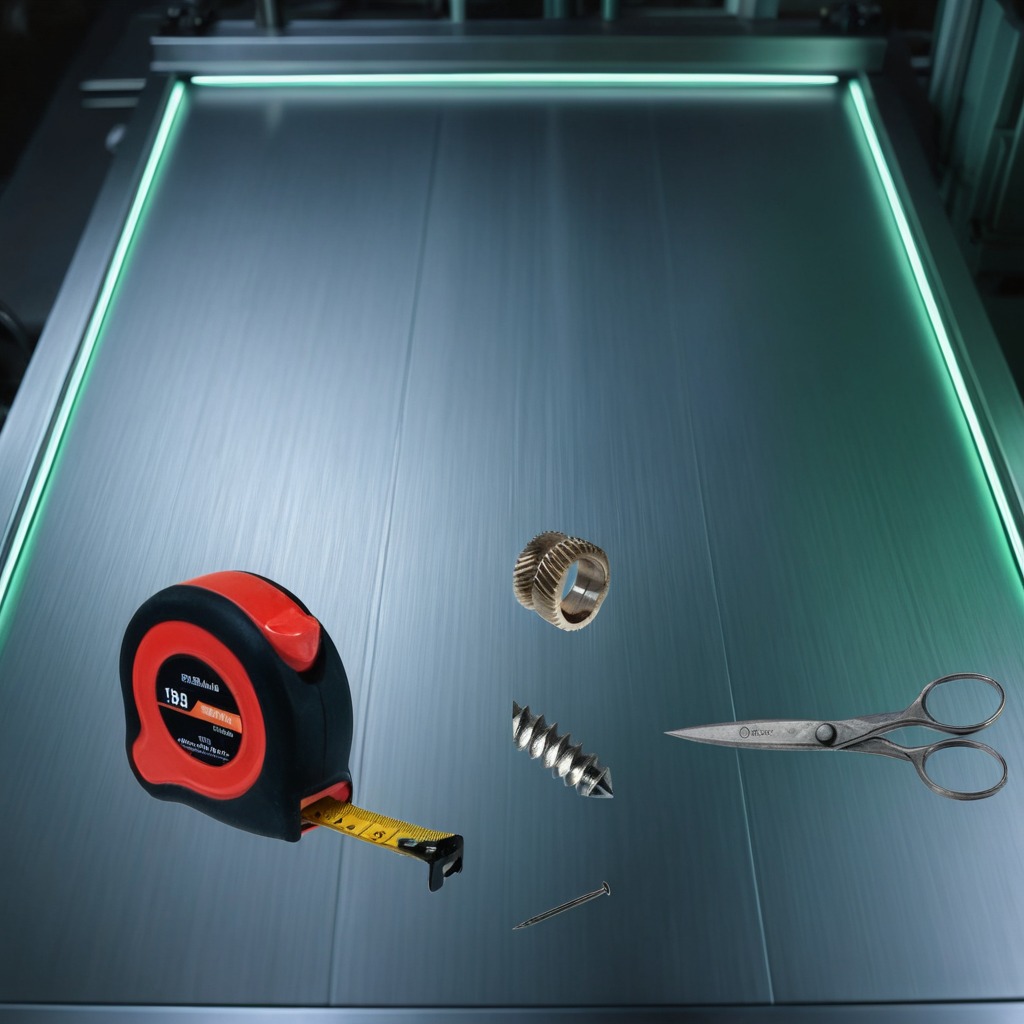
A gear with teeth, a measuring tape, a metal machine screw, an iron nail, and a pair of scissors are lying on the metal table.